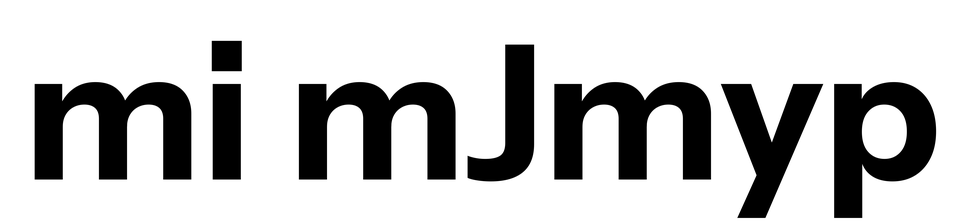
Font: InstrumentSans_Bold